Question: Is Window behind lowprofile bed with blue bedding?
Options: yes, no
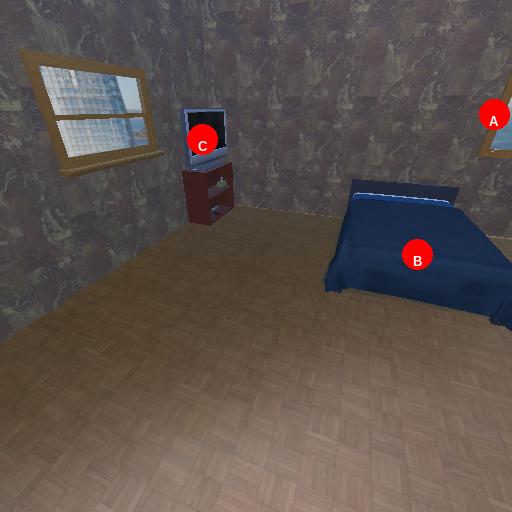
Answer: yes